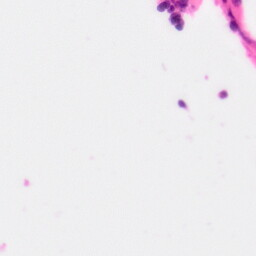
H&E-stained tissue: Colon